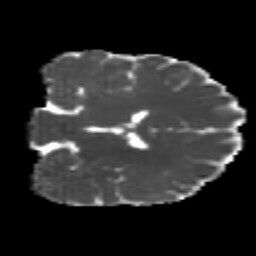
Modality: MD
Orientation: coronal
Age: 20
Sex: female
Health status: healthy
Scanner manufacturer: philips
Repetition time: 7.383 s
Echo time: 0.08599 s